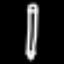
Label: pencil